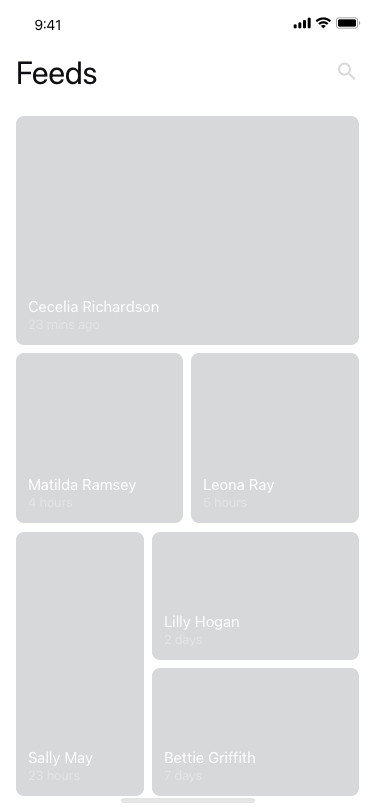
Text in this UI design:
Cecelia Richardson
23 mins ago
Leona Ray
5 hours
Sally May
23 hours
Lilly Hogan
2 days
Bettie Griffith
7 days
Matilda Ramsey
4 hours
Feeds